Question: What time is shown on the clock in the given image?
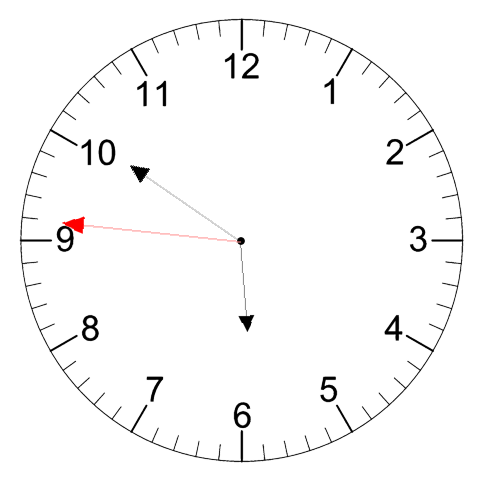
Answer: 05:50:46